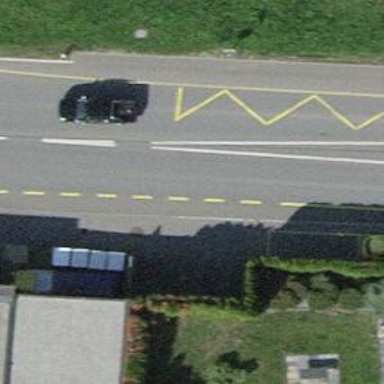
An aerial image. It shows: Bus stop equipped with public transport stop position.